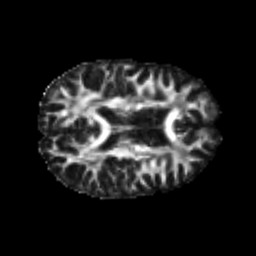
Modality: FA
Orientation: axial
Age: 20
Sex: female
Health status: healthy
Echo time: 0.074 s